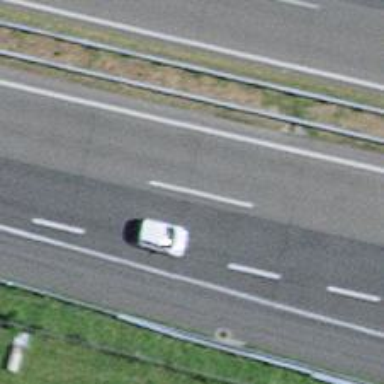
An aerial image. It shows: View of motorway.